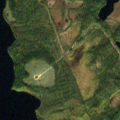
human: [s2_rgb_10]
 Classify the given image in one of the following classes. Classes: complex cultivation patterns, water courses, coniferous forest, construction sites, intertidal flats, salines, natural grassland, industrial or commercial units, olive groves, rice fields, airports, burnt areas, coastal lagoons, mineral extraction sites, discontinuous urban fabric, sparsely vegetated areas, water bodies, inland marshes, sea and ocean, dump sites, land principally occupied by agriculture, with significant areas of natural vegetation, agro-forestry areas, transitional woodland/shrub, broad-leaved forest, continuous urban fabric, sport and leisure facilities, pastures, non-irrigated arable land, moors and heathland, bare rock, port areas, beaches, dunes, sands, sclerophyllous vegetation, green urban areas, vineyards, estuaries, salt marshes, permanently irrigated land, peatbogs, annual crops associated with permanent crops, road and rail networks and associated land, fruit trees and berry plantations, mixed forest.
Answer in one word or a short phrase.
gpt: coniferous forest, transitional woodland/shrub, water bodies